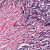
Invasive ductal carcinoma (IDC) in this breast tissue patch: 1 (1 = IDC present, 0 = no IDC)